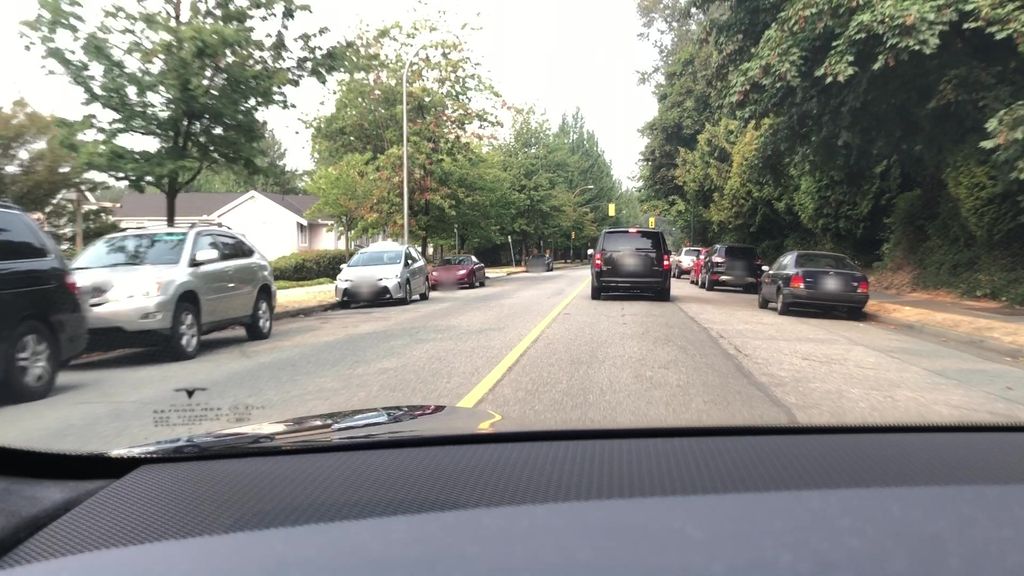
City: vancouver